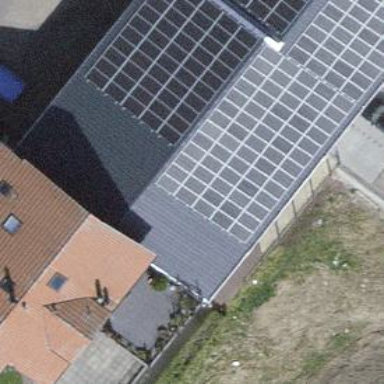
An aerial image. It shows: Solar photovoltaic panel generator.